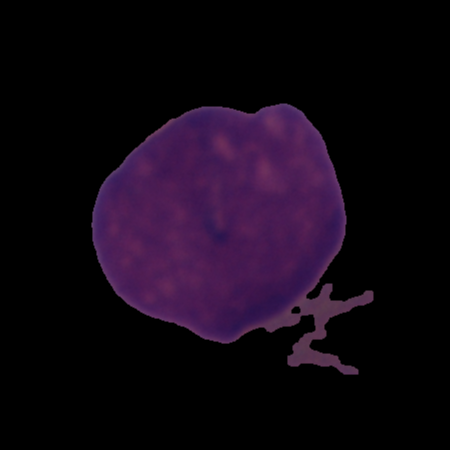
Label: cancer